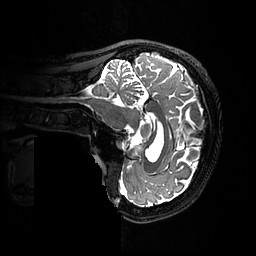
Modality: T2w
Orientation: sagittal
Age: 22
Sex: female
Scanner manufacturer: ge
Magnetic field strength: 3 T
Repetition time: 3.202 s
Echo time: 0.06575 s